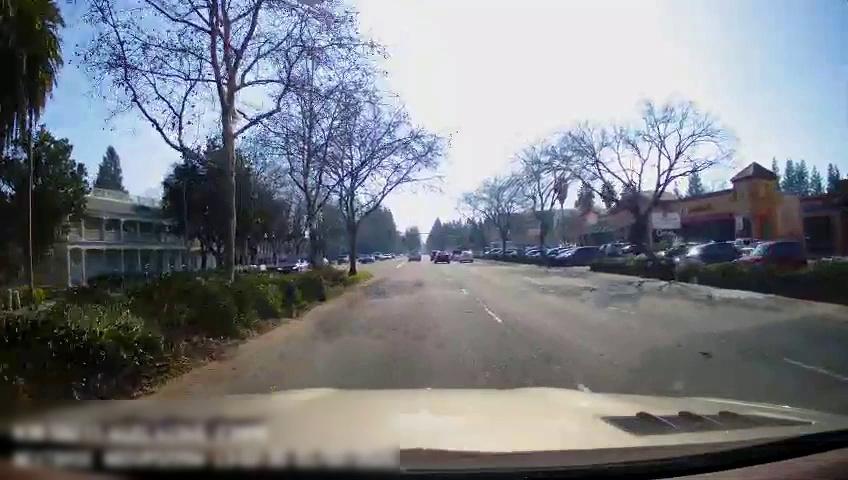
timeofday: Day
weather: Sunny
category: Drivable Space
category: Vehicles | SUV
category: Vehicles | Car
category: Vehicles | SUV
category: Vehicles | Car
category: Vehicles | SUV
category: Vehicles | Car
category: Vehicles | Truck
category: Vehicles | Car
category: Vehicles | SUV
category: Vehicles | Car
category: Vehicles | Car
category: Vehicles | SUV
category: Lanes | Current Lane
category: Lanes | Alternate Lane